Interaction volume radius: 5 \u00c5
Interaction volume height: 15 \u00c5
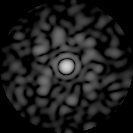
Disorder parameter: 0.82